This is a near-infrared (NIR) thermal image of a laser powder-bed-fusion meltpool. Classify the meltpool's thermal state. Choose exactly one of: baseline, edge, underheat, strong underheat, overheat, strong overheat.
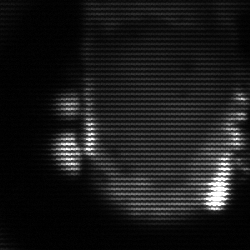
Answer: baseline